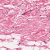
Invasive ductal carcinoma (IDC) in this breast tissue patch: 0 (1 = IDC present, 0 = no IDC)